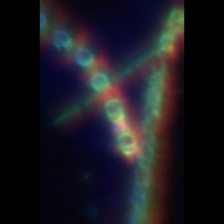
Taxon: Diatom_aggregate
Group: Diatoms